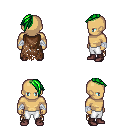
a pixel art fantasy rpg character, male body template, human, tanned skin, brown tattered cape, white pants, green long mohawk hairstyle, white cloth bandages, maroon shoes, four views (front, back, left, right), 2x2 character sprite sheet, small pixel art, hard edges, no anti-aliasing